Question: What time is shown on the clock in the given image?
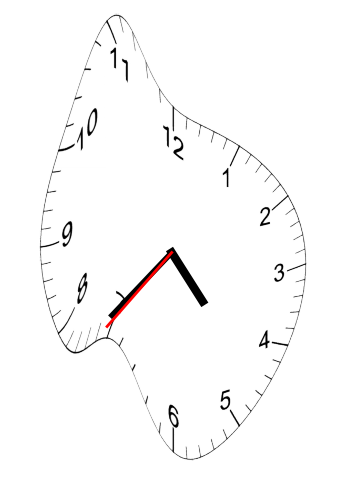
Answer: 04:36:36